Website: crate-barrel
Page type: orders-overview
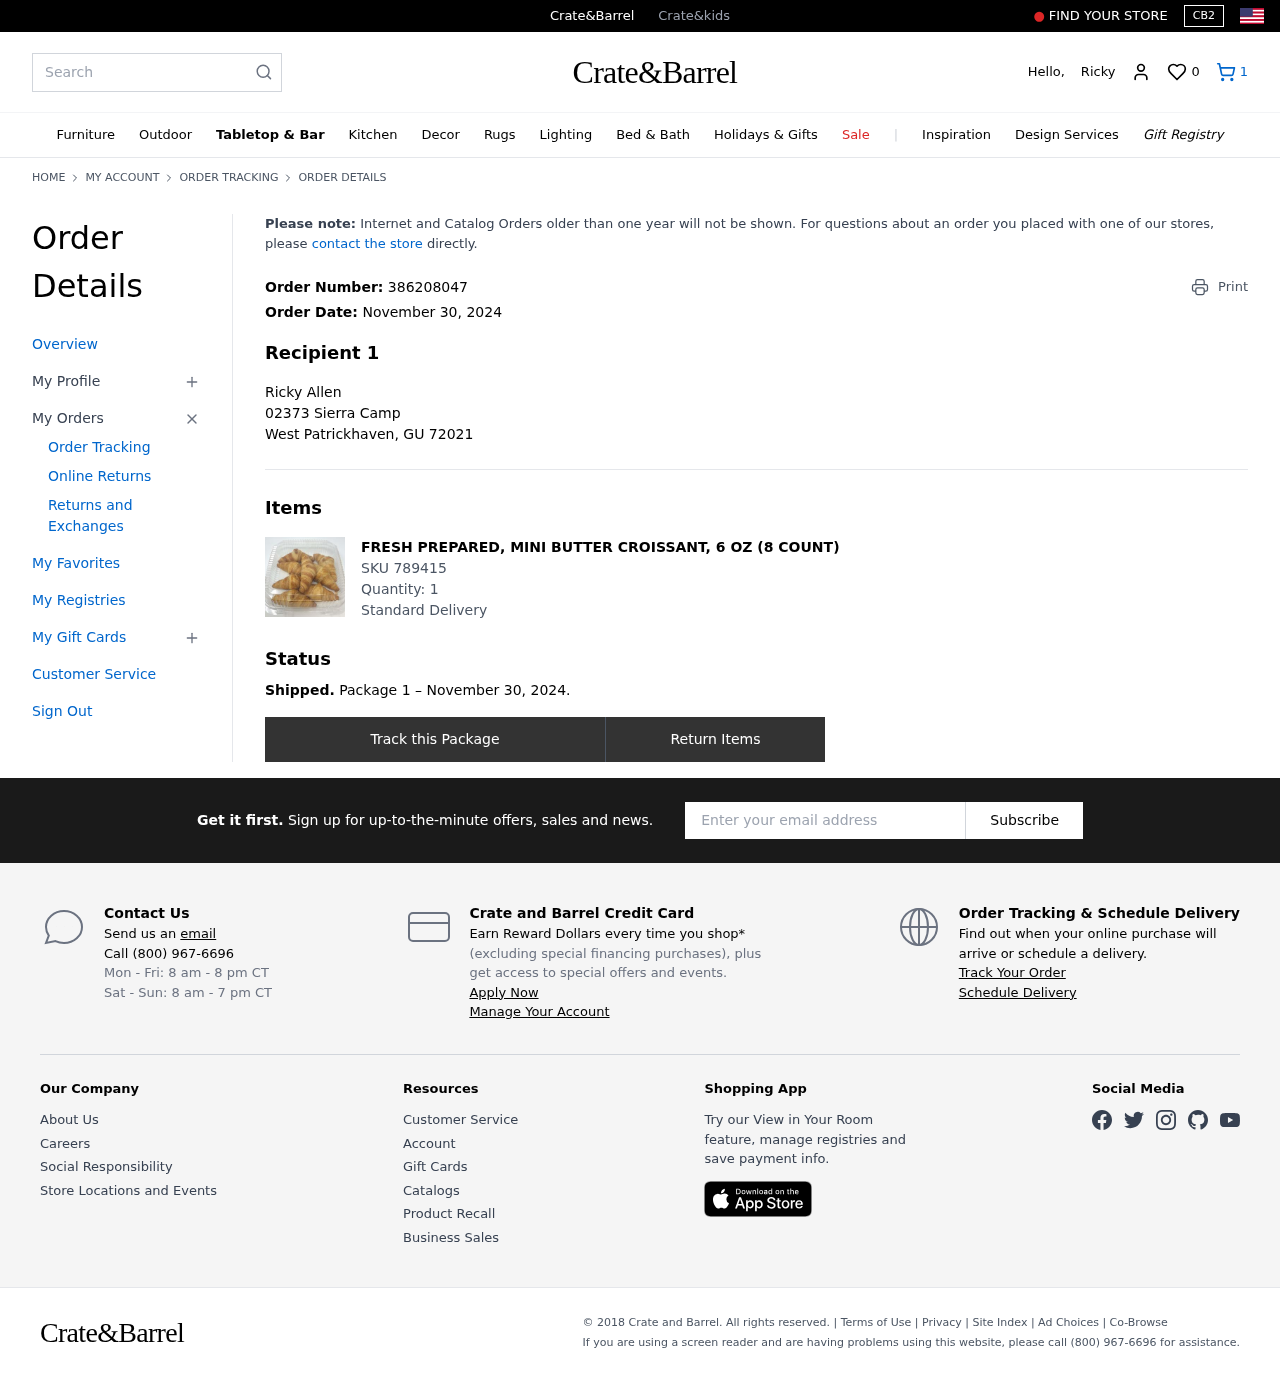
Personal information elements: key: PII_CITY_STATE_ZIP
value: West Patrickhaven, GU 72021
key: PII_FIRSTNAME
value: Ricky
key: PII_FULLNAME
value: Ricky Allen
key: PII_STREET
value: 02373 Sierra Camp
Product elements: key: PRODUCT1_NAME
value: Fresh Prepared, Mini Butter Croissant, 6 Oz (8 Count)
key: PRODUCT1_QUANTITY
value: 1
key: PRODUCT1_SKU
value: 789415
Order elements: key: ORDER_NUM_ITEMS
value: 1
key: ORDER_ID
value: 386208047
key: ORDER_DATE
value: November 30, 2024
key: ORDER_SHIPPING_DATE
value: November 30, 2024
Search elements: key: HEADER_SEARCH
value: Search
Other elements: key: FAVORITES_COUNT
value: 0